Question:
I am creating a simple gauge in Qt 4.7.4, and everything is working wonderfully. Except for the fact that, for the life of me, I cannot get the dial shape to paint over the text labels when it passes over them. It always paints it behind the label. I am just using a simple 'drawpolygon()' method.
I'm thinking this has something to do about paint events? I am drawing everything inside a 'QFrame' inside a 'MainWindow'. I am using 'QFrame''s 'paintEvent'.
Edit:
The QLabels are created on start up with new QLabel(this). They are only created once, and never touched again ( Similar to manually adding them on the Ui with Designer). The drawpolygon() is in the QFrame's Paint event.
"myclass.h"
'''
class gauge : public QFrame
{
Q_OBJECT
public:
explicit gauge(QWidget *parent = 0);
~gauge();
void setValues(int req, int Limit, bool extra=false);
private:
void drawDial();
protected:
void paintEvent(QPaintEvent *e);
};
'''
"myclass.cpp"
'''
void gauge::paintEvent(QPaintEvent *e)
{
Q_UNUSED(e);
drawDial();
return;
}
void gauge::drawDial()
{
QPainter Needle(this);
Needle.save();
Needle.setRenderHint(Needle.Antialiasing, true); // Needle was Staggered looking, This will make it smooth
Needle.translate(centrePt); // Center of Widget
Needle.drawEllipse(QPoint(0,0),10,10);
Needle.restore();
Needle.end();
}
'''
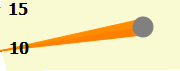
Answer: If the gauge widget and the QLabels are siblings, then you can move the gauge widget to the front by calling its <URL> method.
If the QLabels are children of the gauge widget, on the other hand, then they will always display in front of it. In that case you can either reorganize your widget hierarchy so that they are siblings instead, or you can get rid of the QLabels and simply call drawText() from your paintEvent() method instead (after drawDial() returns)